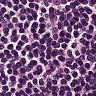
Metastatic tissue present: no